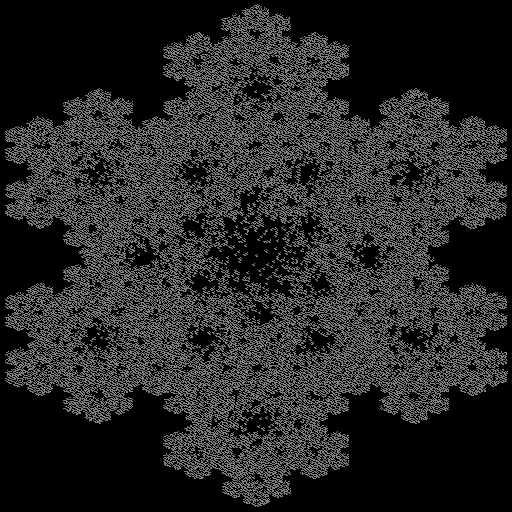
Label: koch_snowflake